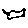
Label: cat